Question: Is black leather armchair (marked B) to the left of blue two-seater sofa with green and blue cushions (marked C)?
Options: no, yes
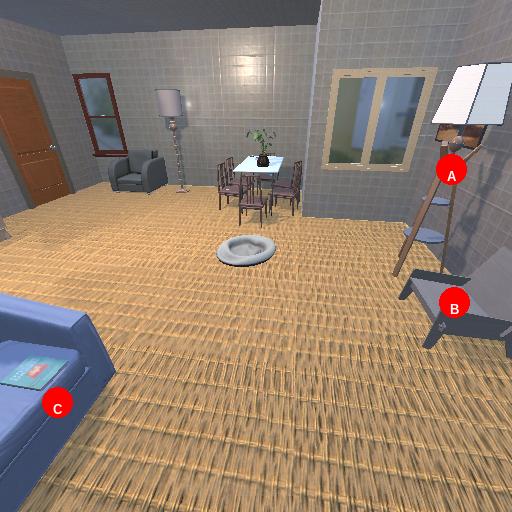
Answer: no